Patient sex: F
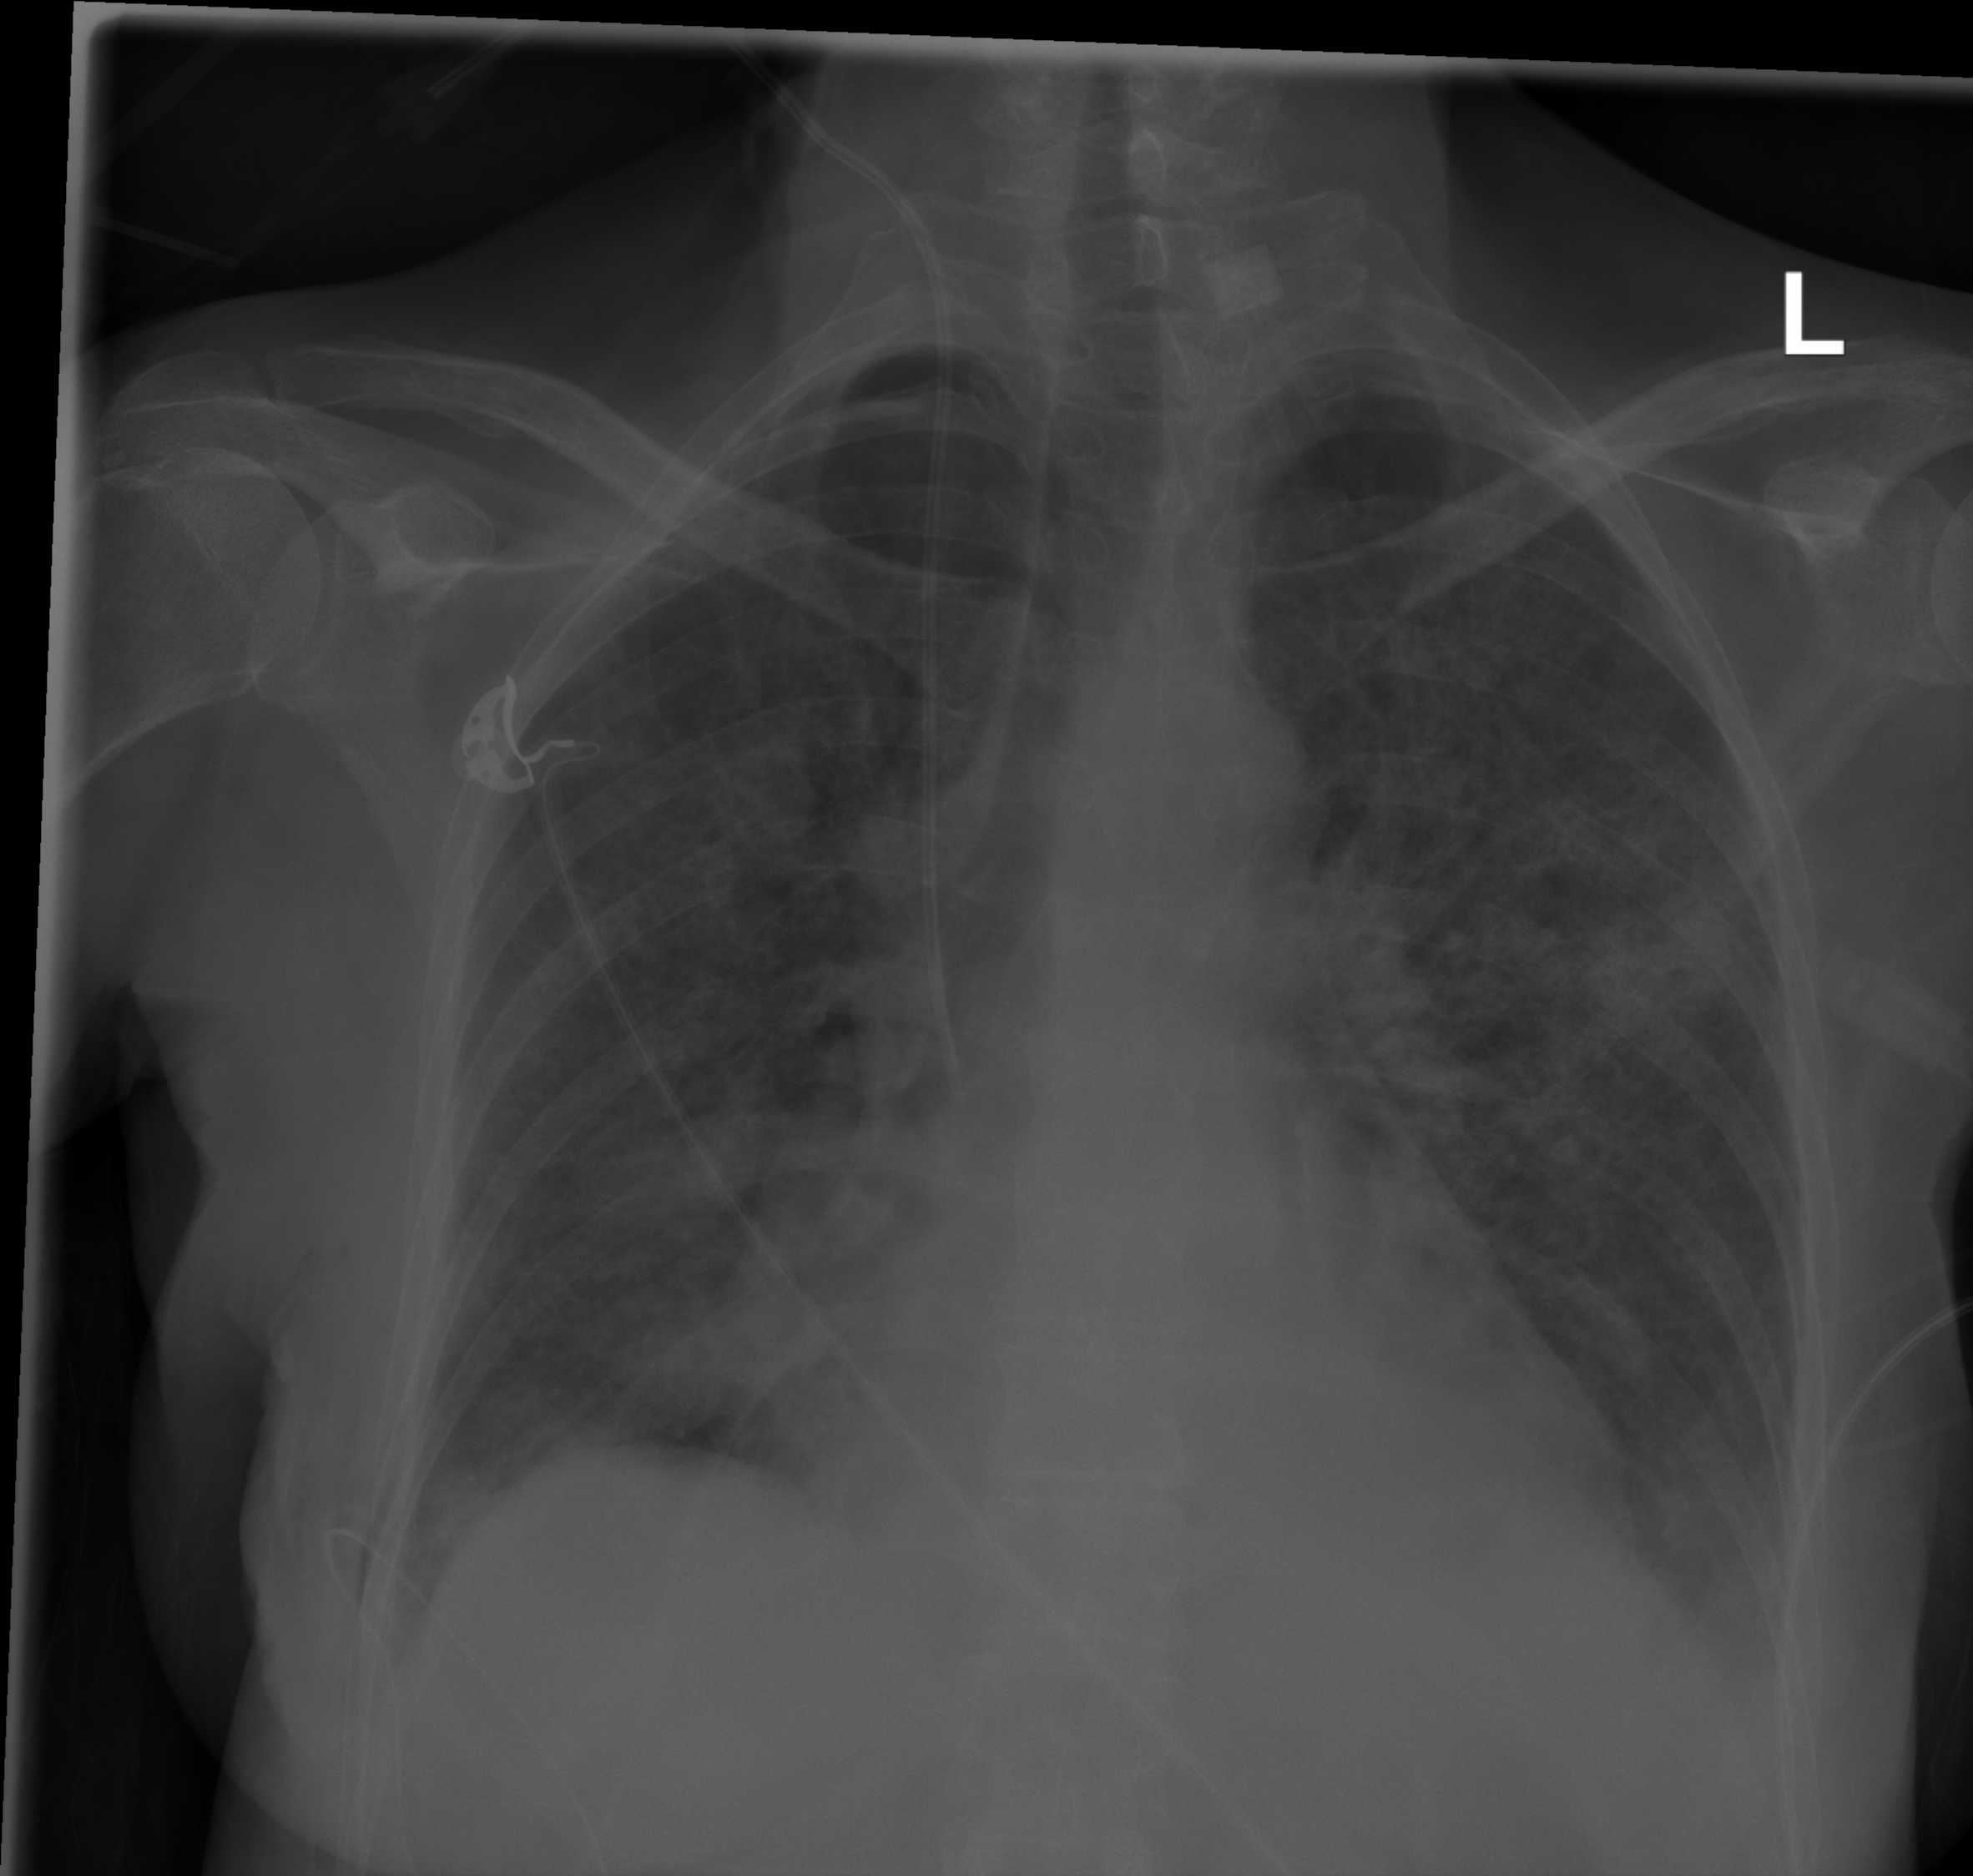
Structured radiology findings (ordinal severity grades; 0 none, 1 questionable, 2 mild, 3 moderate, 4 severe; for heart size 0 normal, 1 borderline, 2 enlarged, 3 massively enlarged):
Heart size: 0
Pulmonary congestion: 0
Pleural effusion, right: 1
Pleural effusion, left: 2
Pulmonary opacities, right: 2
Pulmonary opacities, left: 2
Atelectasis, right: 2
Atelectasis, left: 2